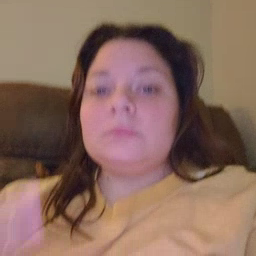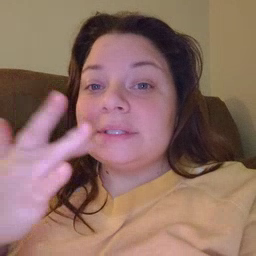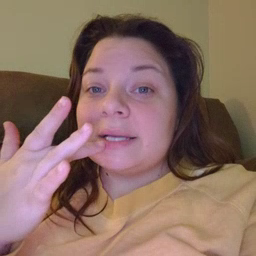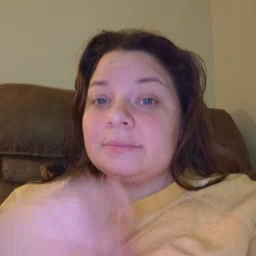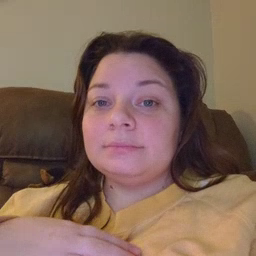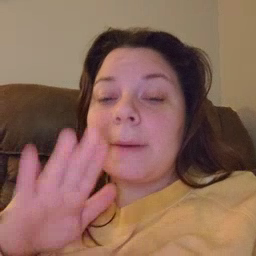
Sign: taste